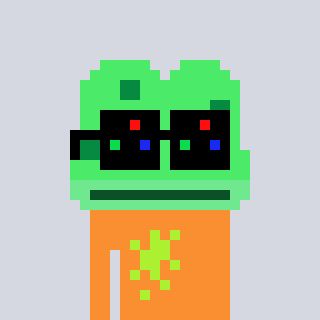
a pixel art character with square black sunglasses, a frog-shaped head and a orange-colored body on a cool background